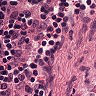
Metastatic tissue present: no